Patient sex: F
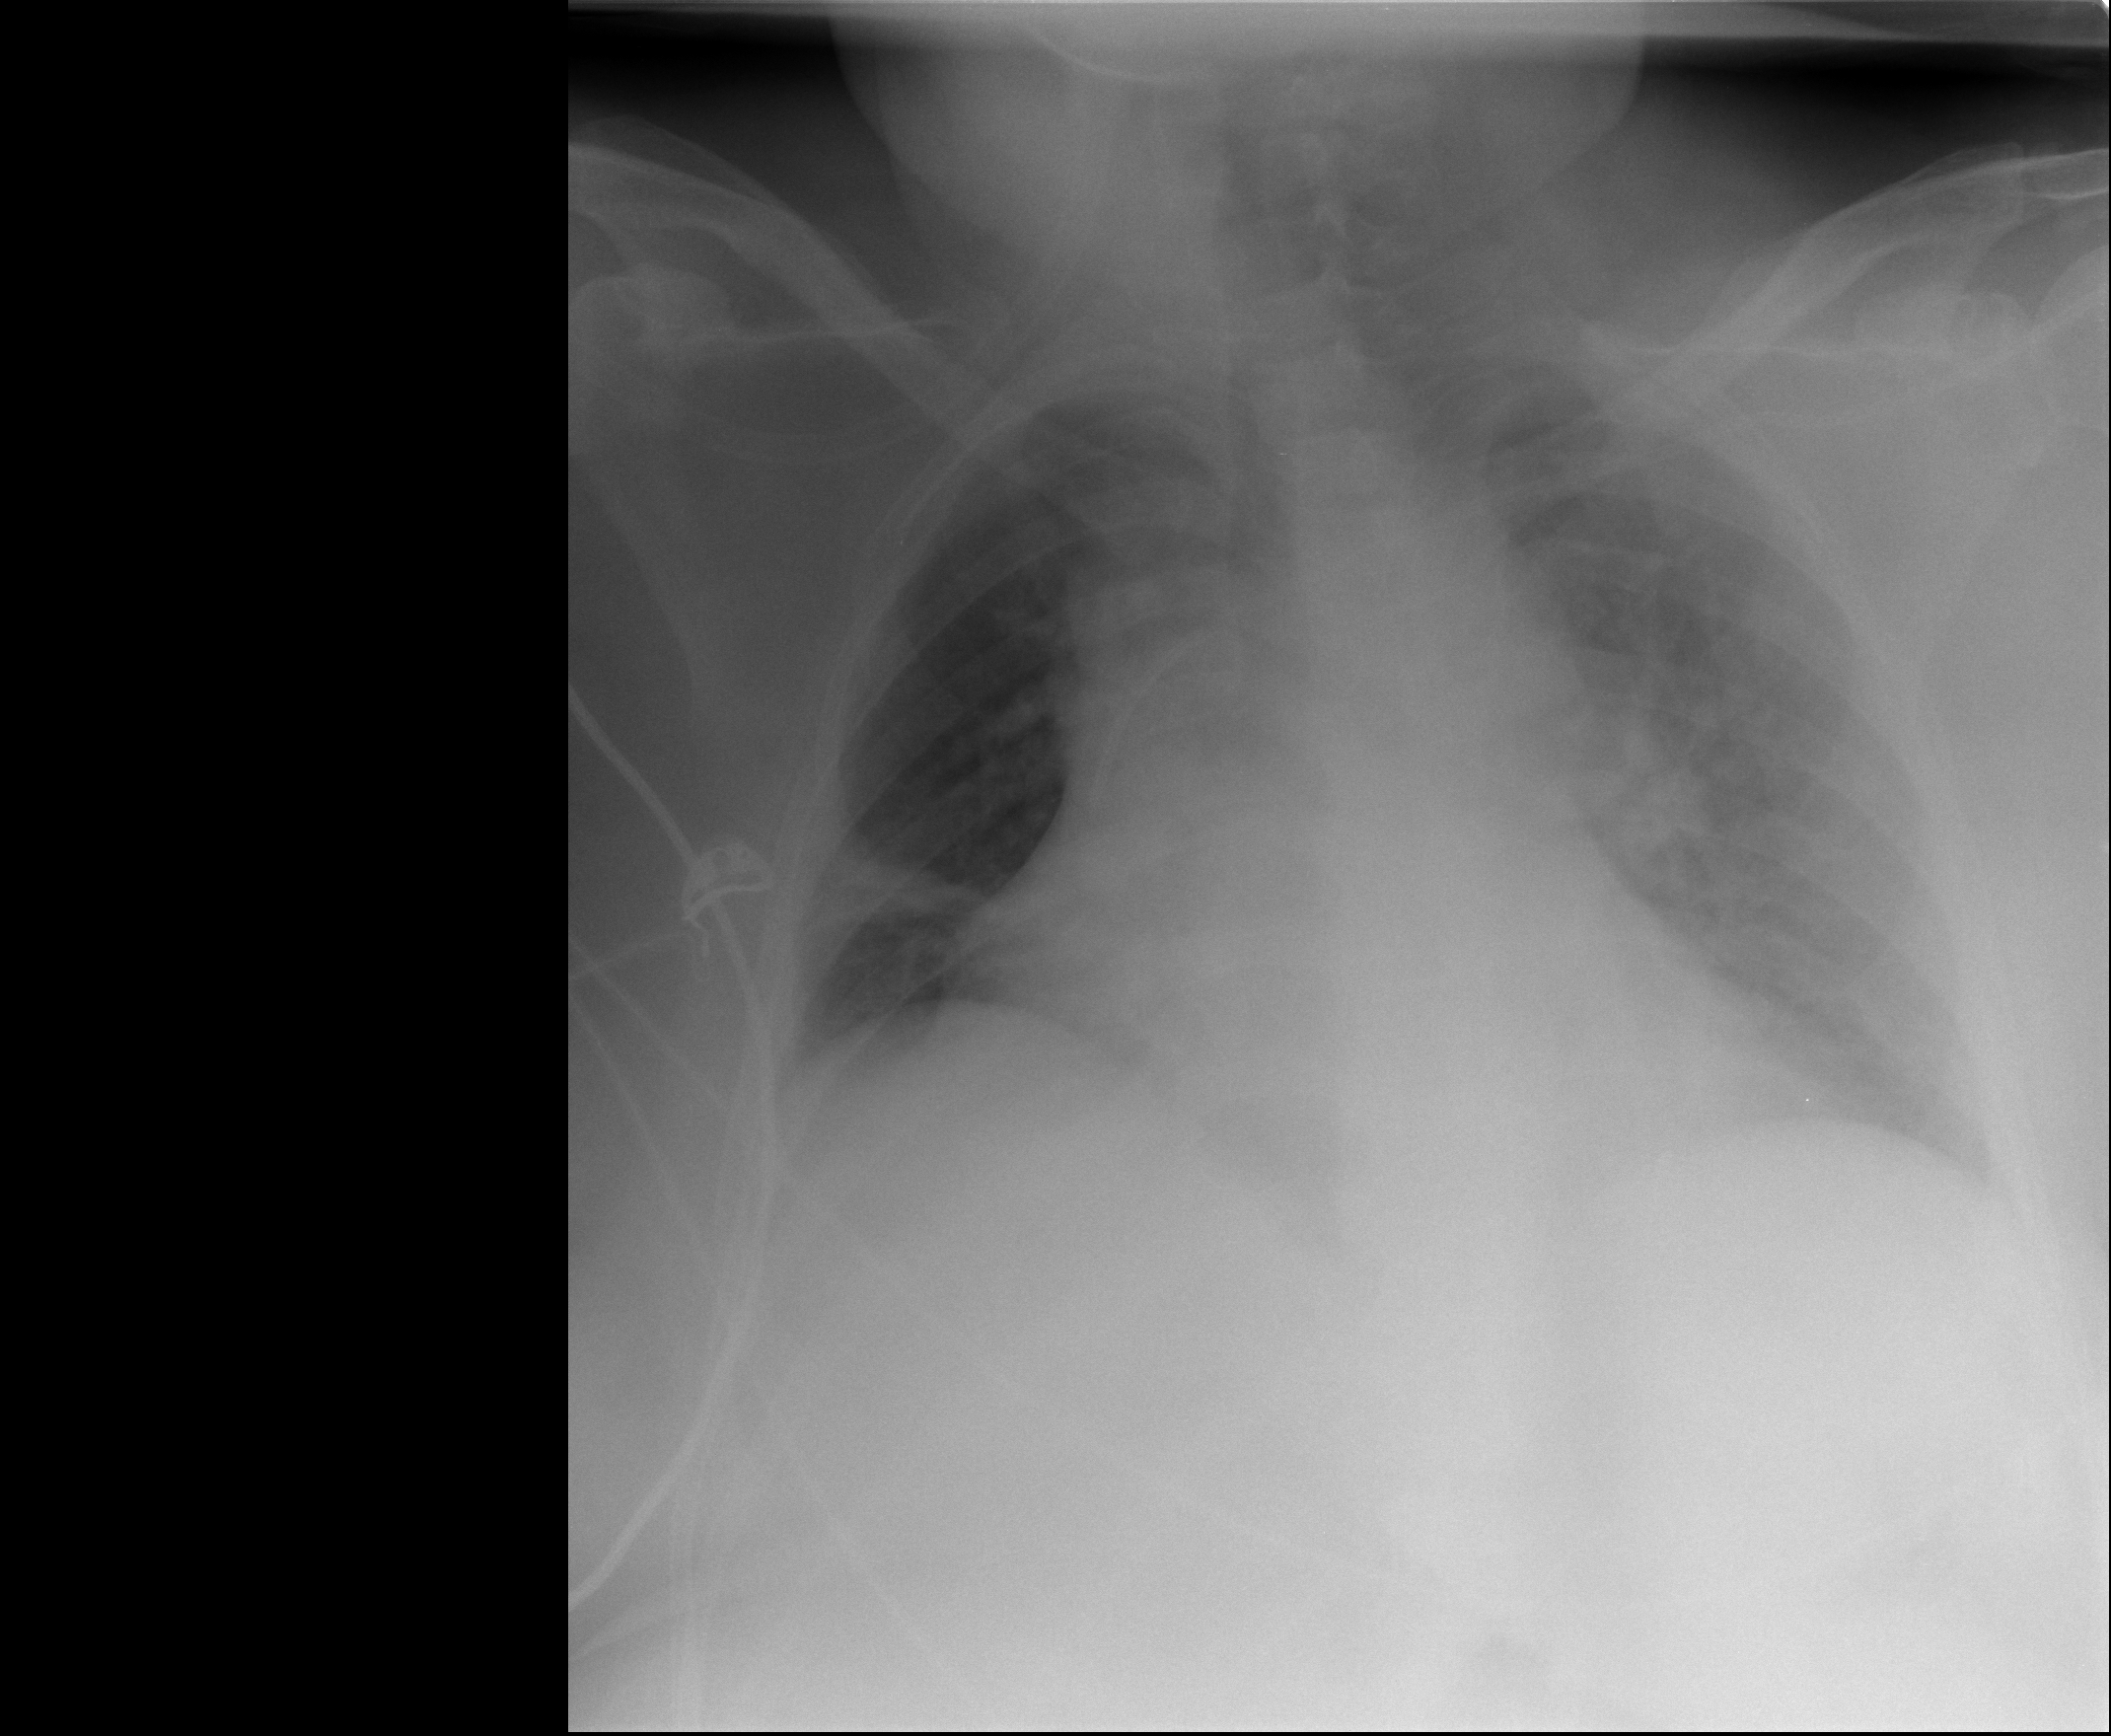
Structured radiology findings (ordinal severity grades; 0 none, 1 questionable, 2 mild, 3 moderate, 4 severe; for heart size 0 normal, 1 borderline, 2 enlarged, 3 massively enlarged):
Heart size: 2
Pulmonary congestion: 0
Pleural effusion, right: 0
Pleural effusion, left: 2
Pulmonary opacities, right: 0
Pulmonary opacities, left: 0
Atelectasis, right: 2
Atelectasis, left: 3